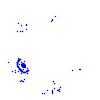
Particle: electron